Field crop: maize
Growth stage: 2
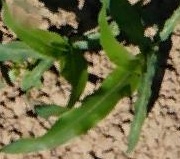
Species: maize